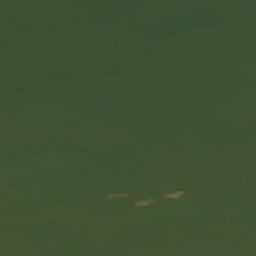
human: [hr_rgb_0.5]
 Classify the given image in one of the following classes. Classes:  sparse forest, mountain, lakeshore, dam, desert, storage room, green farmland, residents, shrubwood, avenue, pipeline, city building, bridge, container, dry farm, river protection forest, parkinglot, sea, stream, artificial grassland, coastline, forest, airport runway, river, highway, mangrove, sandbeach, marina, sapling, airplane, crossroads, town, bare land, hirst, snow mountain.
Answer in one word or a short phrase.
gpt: sea